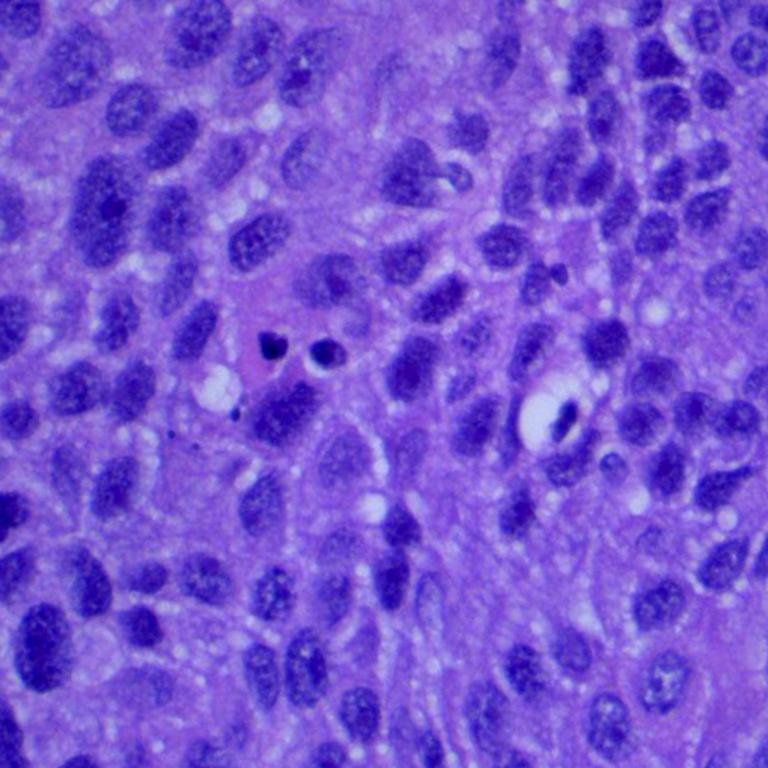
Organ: lung
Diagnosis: squamous carcinomas